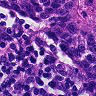
Metastatic tissue present: yes